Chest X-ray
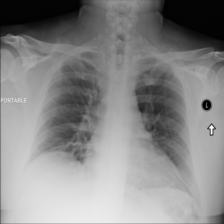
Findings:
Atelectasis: negative
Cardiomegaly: negative
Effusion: negative
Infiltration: negative
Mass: negative
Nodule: negative
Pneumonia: negative
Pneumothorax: negative
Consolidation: negative
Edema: negative
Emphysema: negative
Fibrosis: negative
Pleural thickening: negative
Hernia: negative